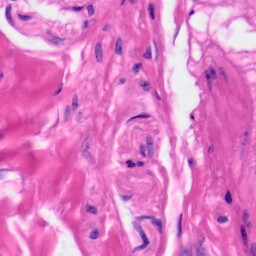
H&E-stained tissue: Skin